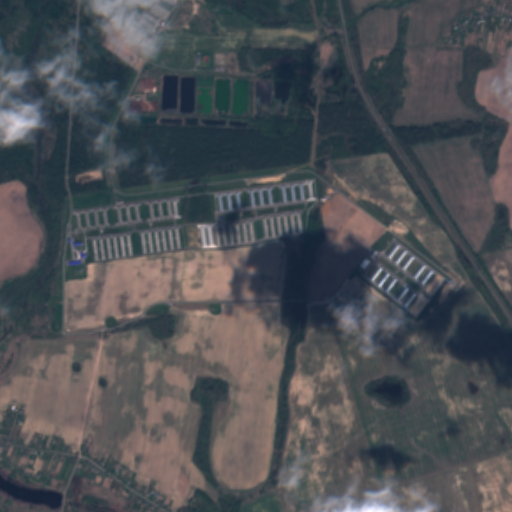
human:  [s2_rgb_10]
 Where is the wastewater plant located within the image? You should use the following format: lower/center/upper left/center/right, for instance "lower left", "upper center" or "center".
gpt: The wastewater plant is located in the upper center of the image.
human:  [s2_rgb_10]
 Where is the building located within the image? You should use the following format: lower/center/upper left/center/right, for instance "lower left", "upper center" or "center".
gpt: There is no building in the image.